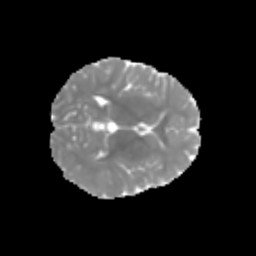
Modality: MD
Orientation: axial
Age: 5
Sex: male
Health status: healthy